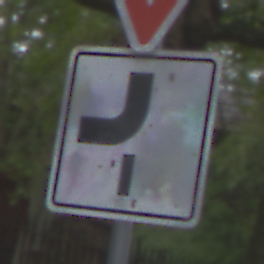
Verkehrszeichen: VerlaufVorfahrtsstrasse7
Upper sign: VorfahrtGewaehren
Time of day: MorningAfternoon
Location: Outdoor (Urban)
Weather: Overcast
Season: NotSpecified
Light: Natural